Question: I'm trying to create a progress bar and i have a problem aligning div inside a div.
css:
'''
.outer {
width: 20px;
height: 190px;
border: 2px solid #ccc;
overflow: hidden;
position: relative;
-moz-border-radius: 4px;
-webkit-border-radius: 4px;
border-radius: 4px;
display:inline-block;
}
.inner {
width: 100%;
overflow: hidden;
position: absolute;
border-top-width: 0;
background-image: url('/images/progressBar2Red.png');
background-size: 20px;
bottom: 0;
height: 0%;
display:inline-block;
}
.progress{
display: inline-block;
align-items:center;
}
'''
html:
'''
<div class="progress">
<label class="progNum">20</label><br />
<div class="outer">
<div class="inner"></div>
</div>
</div>
'''
For some reason the inner div is not exactly in the middle of the outer div. This is how it looks:

How can i put the inner div exactly in the middle of the outer div?
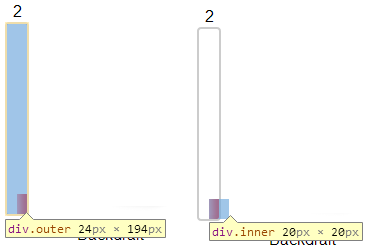
Answer: You made this '.inner' element of 'position: absolute'. Just add 'left: 0;' and 'right: 0;' to the '.inner' 'CSS' rules.
Divs are of 100% width by default, never set a div to a 100% width unless you absolutely need it... for some reason.
Ok I actually do not understand what DOES NOT work for you. Check this <URL>. I think the problem is your background.